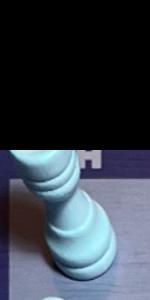
Label: Rook_White